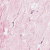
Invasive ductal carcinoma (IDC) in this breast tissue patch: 0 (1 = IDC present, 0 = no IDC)